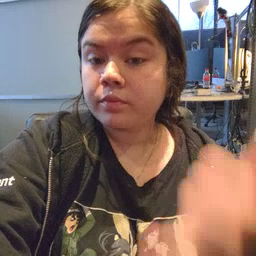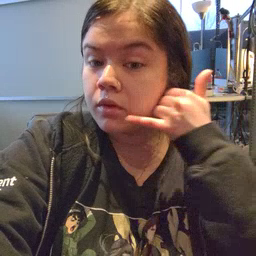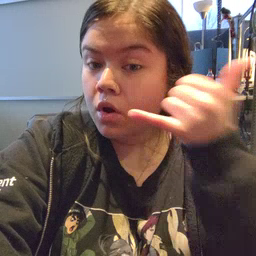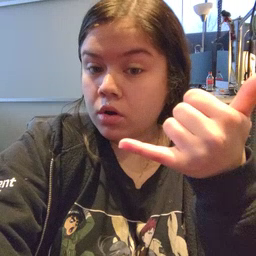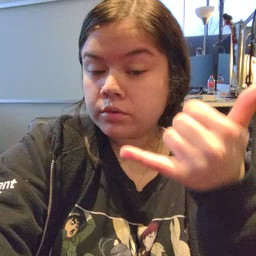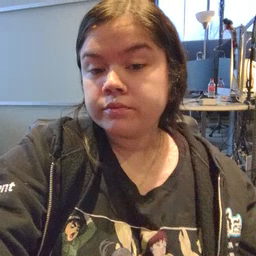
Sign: callonphone